Question: I have seen some posts before, but didn't get the answer yet, thats why i am trying to post again in more effective manner. How can i use check-uncheck functionality in 'UITableView' like below image.
This is table i want when i click on button of any cell, that buttons image will change, not on all cells.

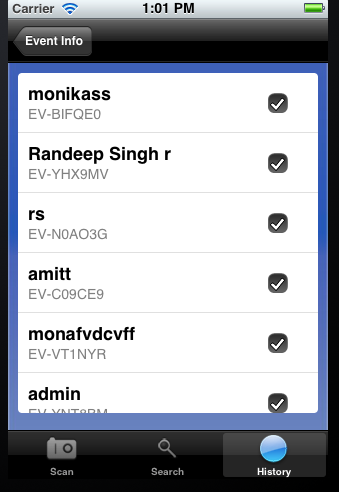
Answer: For Check-Uncheck functionality only 'buttonClicked:' method is not enough. You will have also put the condition in 'cellForRowAtIndexPath:' method for which button is or which in because 'cellForRowAtIndexPath:' method will call each time when you will scroll your 'UITableView' and cells will be refresh.
And i saw your previous question you're adding two buttons with two action not a good way just change the image of button for 'check-uncheck'.
So here is what i do for this -
'''
#import <UIKit/UIKit.h>
@interface ViewController : UIViewController<UITableViewDelegate, UITableViewDataSource>
{
IBOutlet UITableView *tblView;
NSMutableArray *arrayCheckUnchek; // Will handle which button is selected or which is unselected
NSMutableArray *cellDataArray; // this is your data array
}
@end
'''
Now in 'ViewController.m' class -
'''
- (void)viewDidLoad
{
[super viewDidLoad];
// Do any additional setup after loading the view, typically from a nib.
arrayCheckUnchek = [[NSMutableArray alloc]init];
//Assign your cell data array
cellDataArray = [[NSMutableArray alloc]initWithObjects:@"cell-1",@"cell-2",@"cell-3",@"cell-4",@"cell-5", nil];
// setting all unchecks initially
for(int i=0; i<[cellDataArray count]; i++)
{
[arrayCheckUnchek addObject:@"Uncheck"];
}
}
-(NSInteger)tableView:(UITableView *)tableView numberOfRowsInSection:(NSInteger)section{
return [cellDataArray count];
}
-(UITableViewCell *)tableView:(UITableView *)tableView cellForRowAtIndexPath:(NSIndexPath *)indexPath
{
static NSString *CellIdentifier = @"Cell";
UITableViewCell *cell = [tableView dequeueReusableCellWithIdentifier:CellIdentifier];
if(cell == nil)
{
cell = [[UITableViewCell alloc]initWithStyle:UITableViewCellStyleDefault reuseIdentifier:CellIdentifier];
}
cell.textLabel.text = [cellDataArray objectAtIndex:indexPath.row];
UIButton *button = [UIButton buttonWithType:UIButtonTypeCustom];
[button setFrame:CGRectMake(270.0, 7.0, 30.0, 30.0)];
if([[arrayCheckUnchek objectAtIndex:indexPath.row] isEqualToString:@"Uncheck"])
[button setImage:[UIImage imageNamed:@"uncheck_icon"] forState:UIControlStateNormal];
else
[button setImage:[UIImage imageNamed:@"check_icon"] forState:UIControlStateNormal];
[button addTarget:self action:@selector(buttonClicked:) forControlEvents:UIControlEventTouchUpInside];
[cell.contentView addSubview:button];
return cell;
}
-(void)buttonClicked:(id)sender
{
//Getting the indexPath of cell of clicked button
CGPoint touchPoint = [sender convertPoint:CGPointZero toView:tblView];
NSIndexPath *indexPath = [tblView indexPathForRowAtPoint:touchPoint];
// No need to use tag sender will keep the reference of clicked button
UIButton *button = (UIButton *)sender;
//Checking the condition button is checked or unchecked.
//accordingly replace the array object and change the button image
if([[arrayCheckUnchek objectAtIndex:indexPath.row] isEqualToString:@"Uncheck"])
{
[button setImage:[UIImage imageNamed:@"check_icon"] forState:UIControlStateNormal];
[arrayCheckUnchek replaceObjectAtIndex:indexPath.row withObject:@"Check"];
}
else
{
[button setImage:[UIImage imageNamed:@"uncheck_icon"] forState:UIControlStateNormal];
[arrayCheckUnchek replaceObjectAtIndex:indexPath.row withObject:@"Uncheck"];
}
}
'''
And finally it will look like -